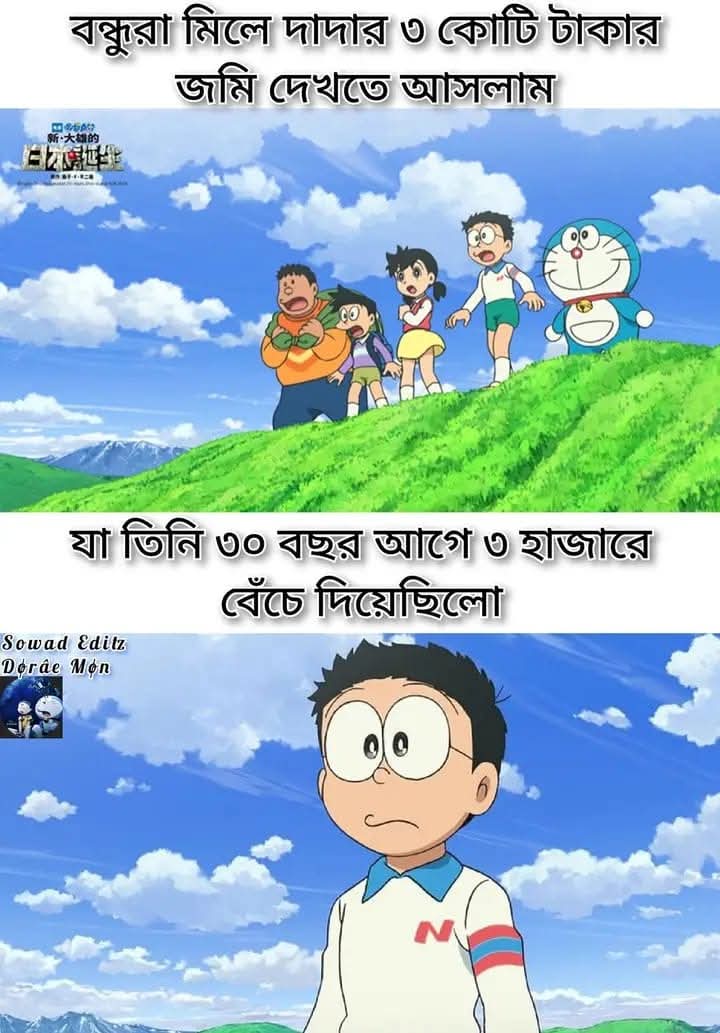
Text: বন্ধুরা মিলে দাদার ৩ কোটি টাকার জমি দেখতে আসলাম
যা তিনি ৩০ বছর আগে ৩ হাজারে বেঁচে দিয়েছিলো

Label: Non Hate